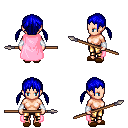
a pixel art fantasy rpg character, female body template, human, light skin, pink cape, gold greaves, blue twin-tailed hairstyle, white cloth bracers, brown slippers, spear, four views (front, back, left, right), 2x2 character sprite sheet, small pixel art, hard edges, no anti-aliasing